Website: macys
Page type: gifting
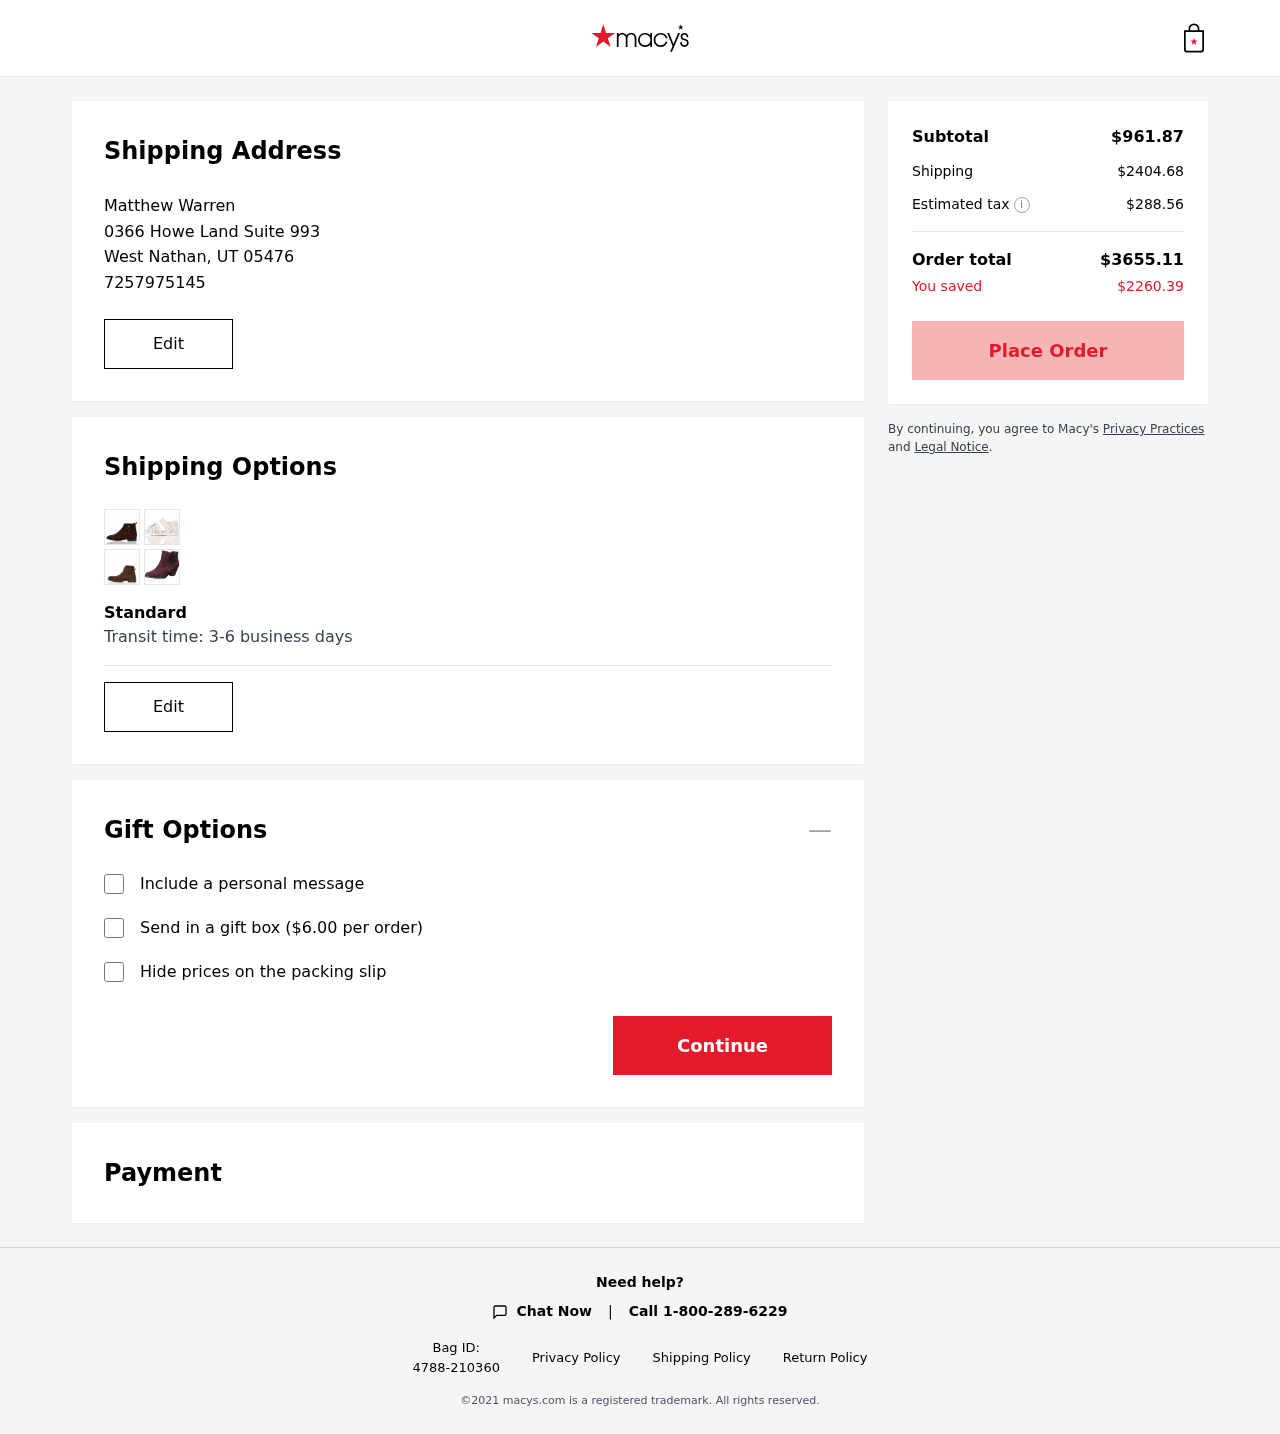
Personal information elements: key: PII_CITY
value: West Nathan
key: PII_FULLNAME
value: Matthew Warren
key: PII_PHONE
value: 7257975145
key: PII_POSTCODE
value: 05476
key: PII_STATE_ABBR
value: UT
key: PII_STREET
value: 0366 Howe Land Suite 993
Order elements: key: ORDER_SUBTOTAL
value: $961.87
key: ORDER_SHIPPING_COST
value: $2404.68
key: ORDER_TAX
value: $288.56
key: ORDER_TOTAL
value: $3655.11
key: ORDER_SAVINGS
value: $2260.39
Other elements: key: GIFT_BOX_PRICE
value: $6.00